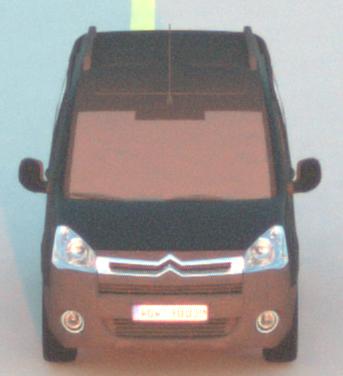
Make: Citroen
Model: Berlingo Kombi VTi 120
Detailed model: Berlingo (II) Kombi
Model produced from: 2009/12
Model produced until: 2012/03
Doors: 5
Color: black
Road condition: dry road
Daytime: sunrise or sunset
Contrast: medium contrast